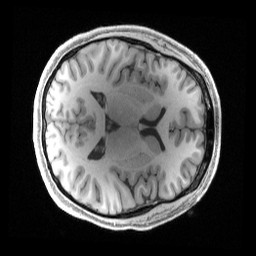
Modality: T1w
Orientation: axial
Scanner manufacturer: siemens
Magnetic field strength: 3 T
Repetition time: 2.4 s
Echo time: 0.00222 s